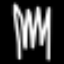
Label: fork